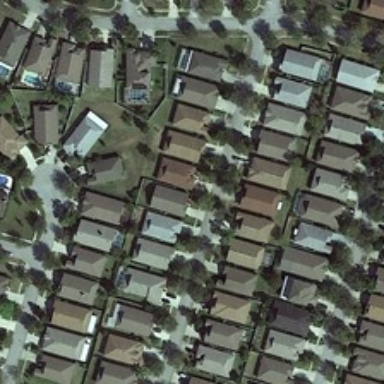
Many buildings and green trees are in a dense residential area .